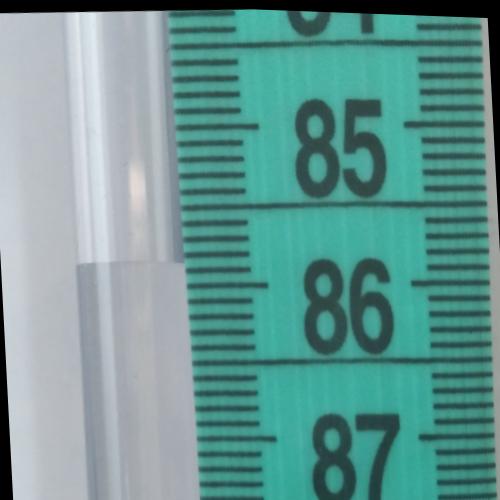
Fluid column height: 85.9 cm